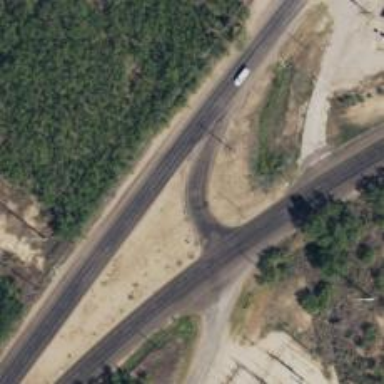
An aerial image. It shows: Secondary link road.